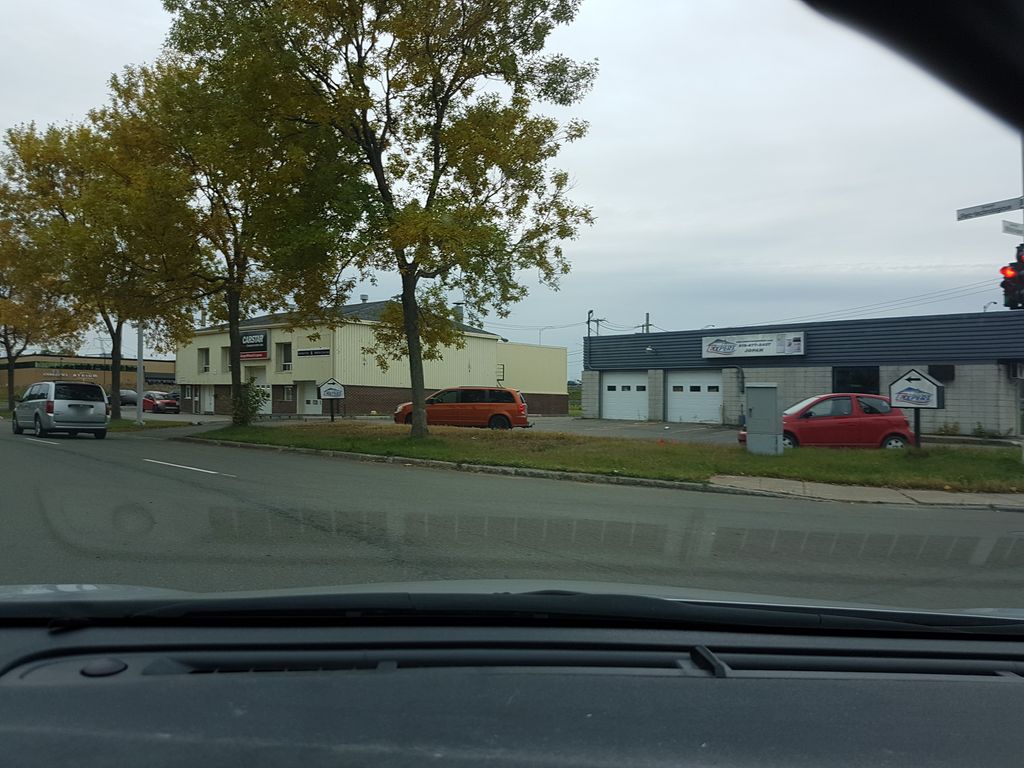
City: quebec_city